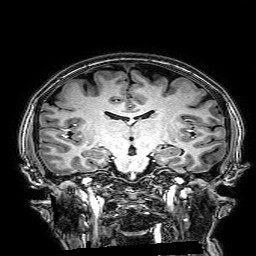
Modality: T1w
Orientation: sagittal
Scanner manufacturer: philips
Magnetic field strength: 3 T
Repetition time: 0.0096 s
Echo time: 0.0046 s